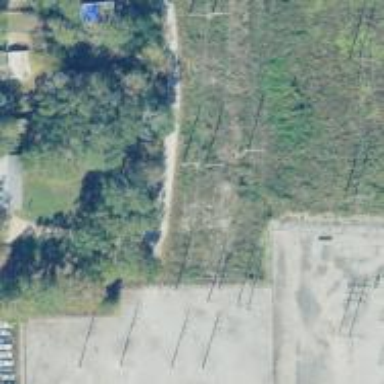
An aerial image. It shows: Power pole.